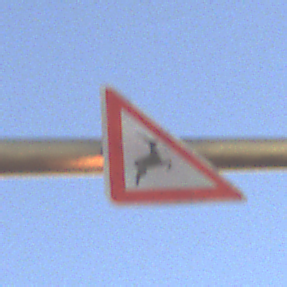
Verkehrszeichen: WildwechselLinks
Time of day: SunriseSunset
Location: Outdoor (Nature)
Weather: Clear
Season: NotSpecified
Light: Natural